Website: walmart
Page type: address-validator
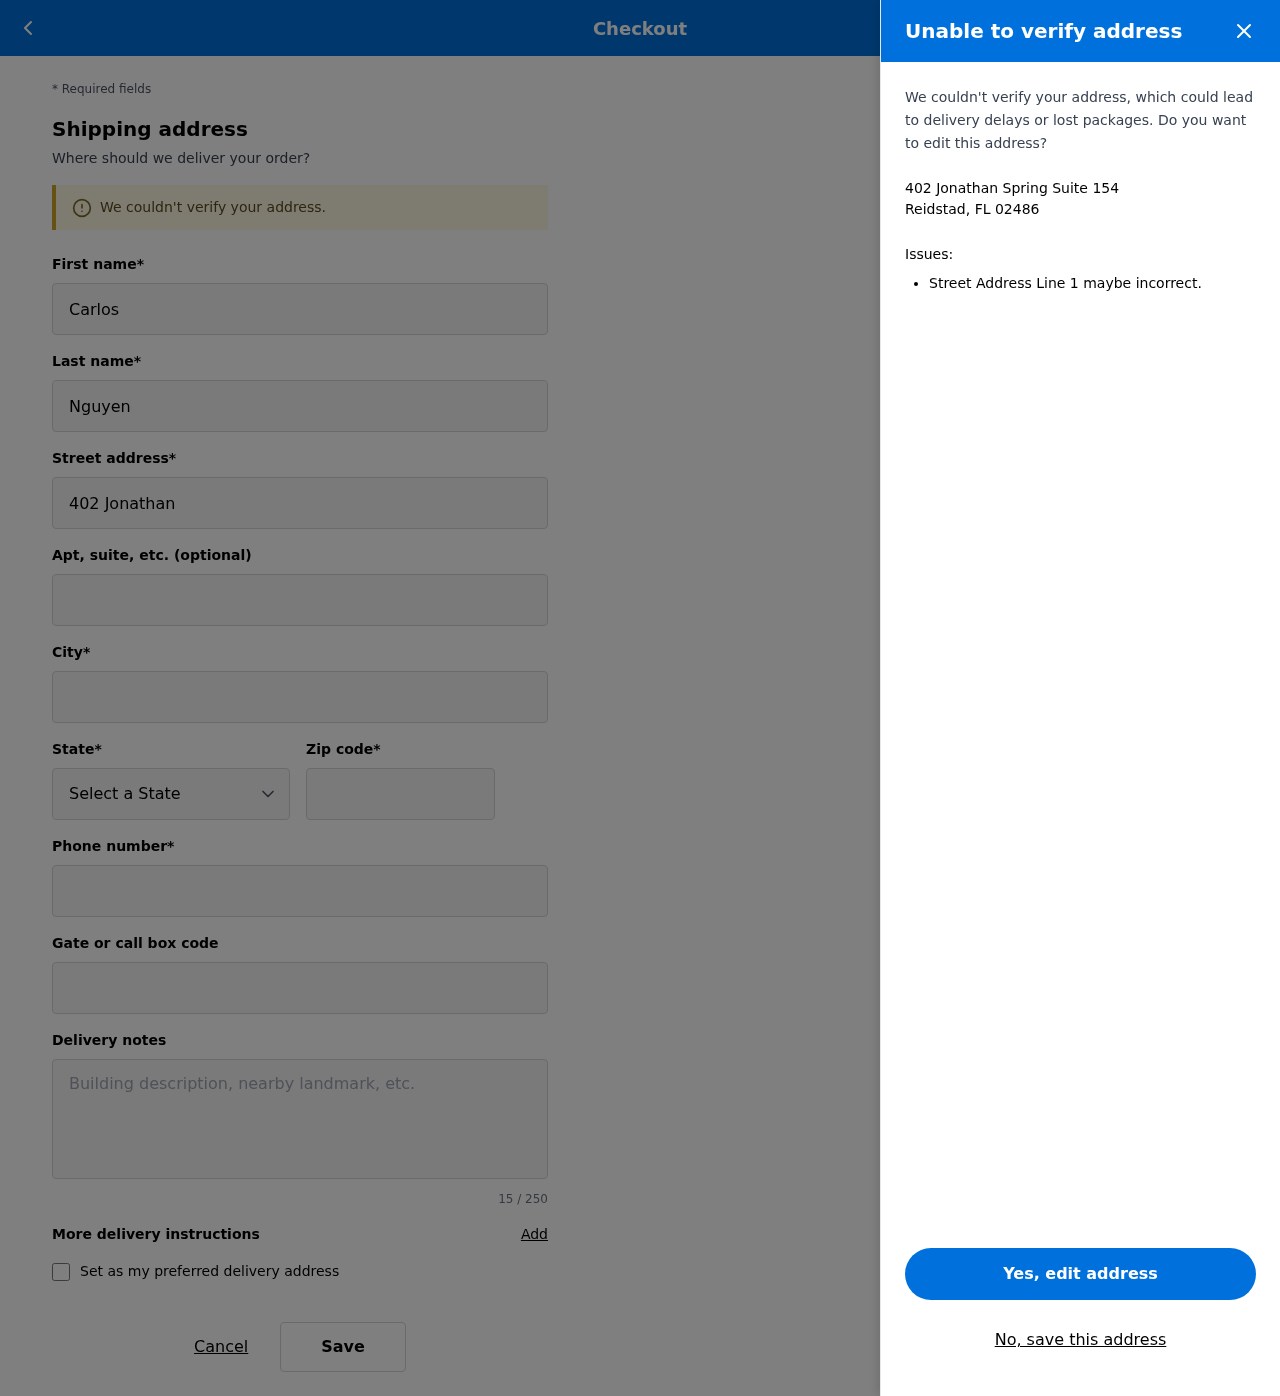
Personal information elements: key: PII_CITY_STATE_ZIP
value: Reidstad, FL 02486
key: PII_DELIVERY_INSTRUCTIONS
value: Gate code: 9521
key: PII_STATE_ABBR
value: FL
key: PII_STREET
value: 402 Jonathan Spring Suite 154
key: PII_FIRSTNAME
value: Carlos
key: PII_LASTNAME
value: Nguyen
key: PII_STREET2
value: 72903 Ian Pines
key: PII_CITY
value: Reidstad
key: PII_POSTCODE
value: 02486
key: PII_PHONE
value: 9045944256
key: PII_SECURITY_CODE
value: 62168